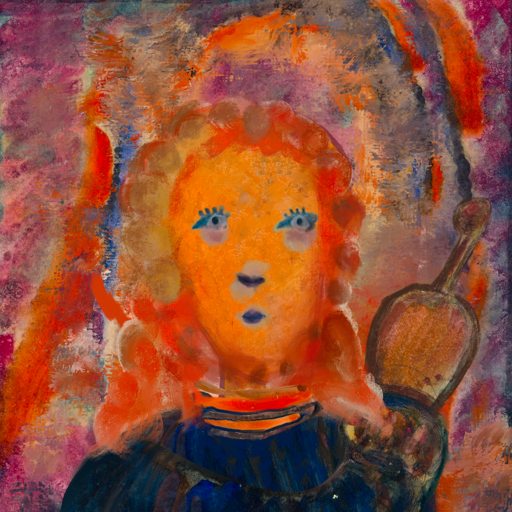
Background: Experience, Head And Neck Front: Hypocrite, Face Front: Hill_Girl, Bust: Pipe, Hair Front: Rupkatha, Head Accessory: Blank, Second Necklace: Blank, Necklace: Experience, Baby: Blank